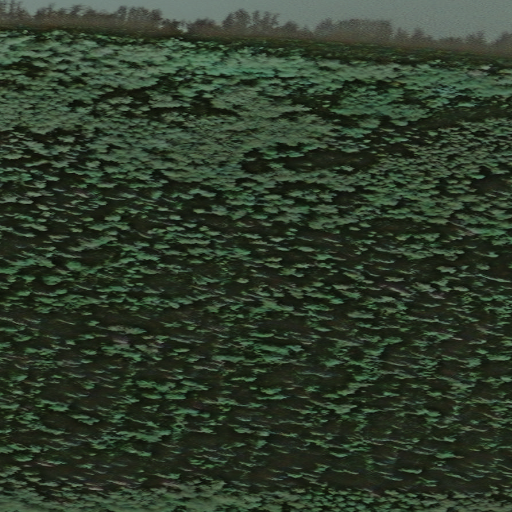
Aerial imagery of island in Alaska named Lady Island containing only unknown